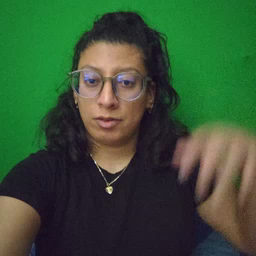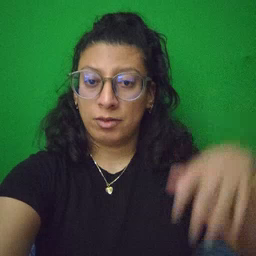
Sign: blow